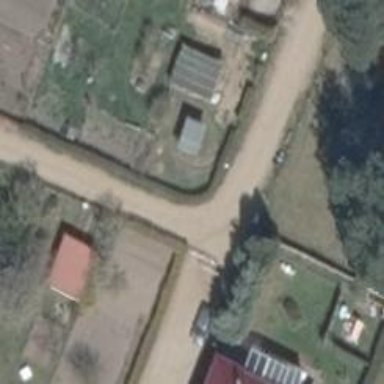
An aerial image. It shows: Road that serves allotments.